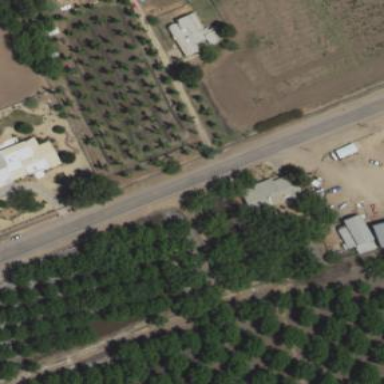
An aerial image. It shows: Orchard.